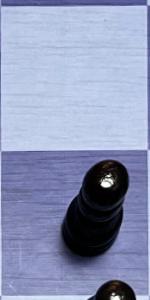
Label: Pawn_Black